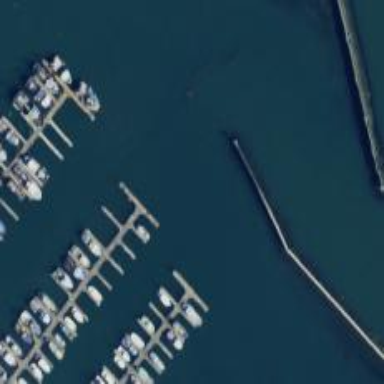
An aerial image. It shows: Man-made pier.